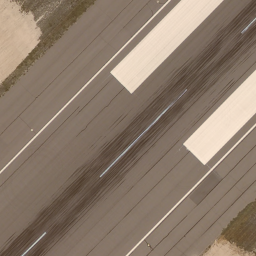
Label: runway